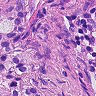
Metastatic tissue present: yes